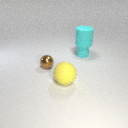
large yellow rubber sphere to the left of small cyan rubber cylinder